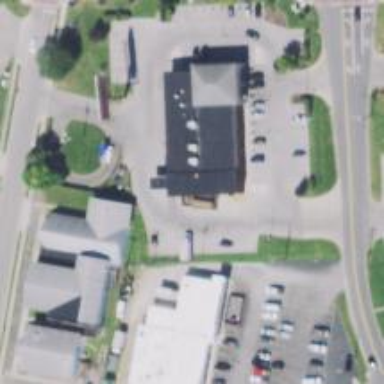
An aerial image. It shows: Pharmacy providing healthcare services.